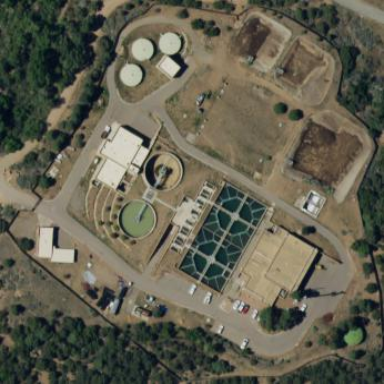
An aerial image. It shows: Water works facility.